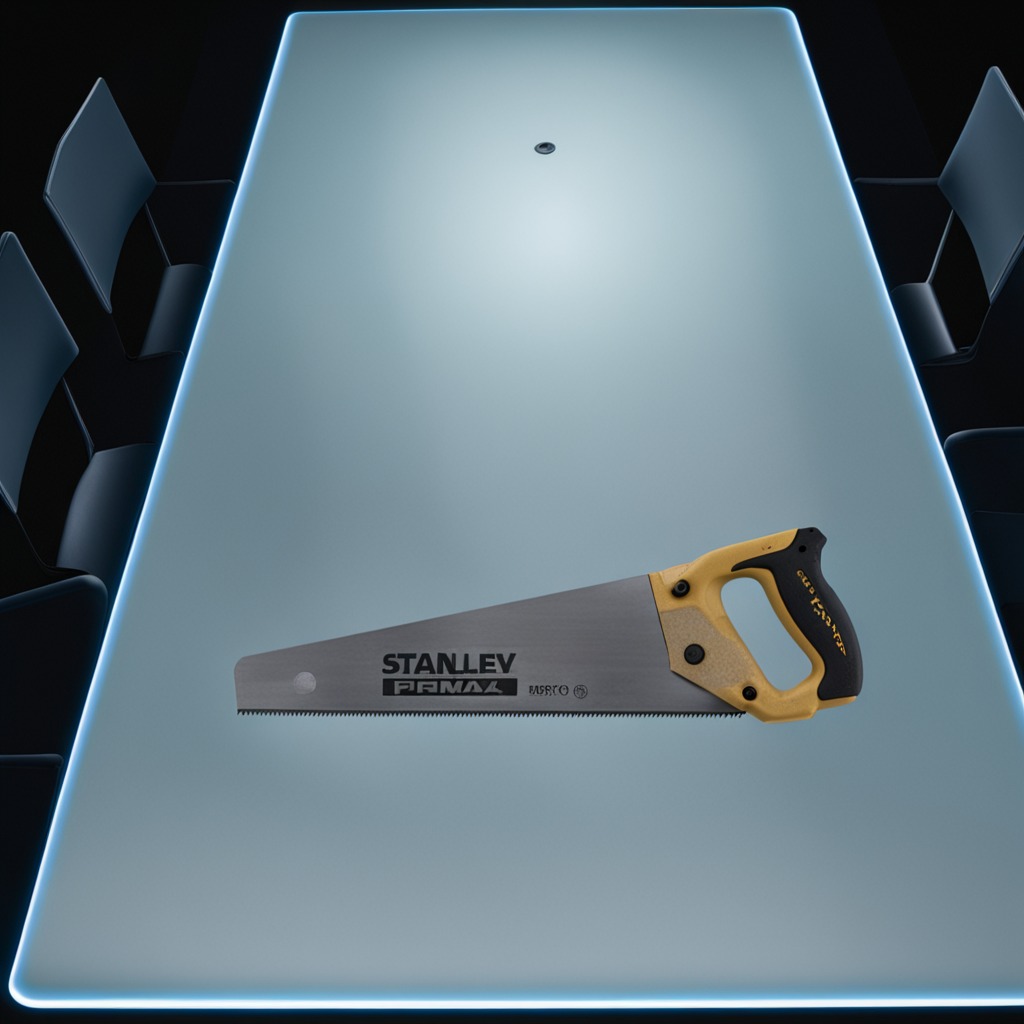
A metal saw is lying on the table.